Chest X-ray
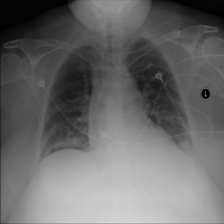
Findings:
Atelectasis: positive
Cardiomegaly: negative
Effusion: positive
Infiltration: positive
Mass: negative
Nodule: negative
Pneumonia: negative
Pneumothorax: negative
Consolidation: negative
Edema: negative
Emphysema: negative
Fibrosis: negative
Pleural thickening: negative
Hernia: negative